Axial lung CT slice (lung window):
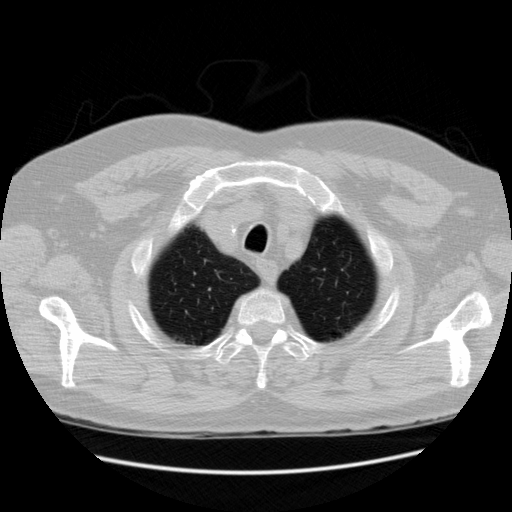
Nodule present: no